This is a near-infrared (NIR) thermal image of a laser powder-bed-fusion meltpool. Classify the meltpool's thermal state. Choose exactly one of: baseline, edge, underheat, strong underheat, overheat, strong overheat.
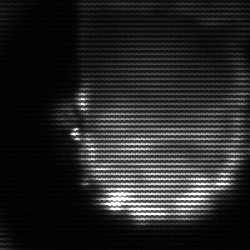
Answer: baseline